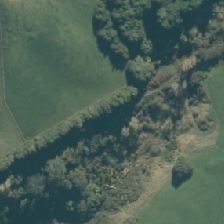
Land cover: broadleaved_indigenous_hardwood